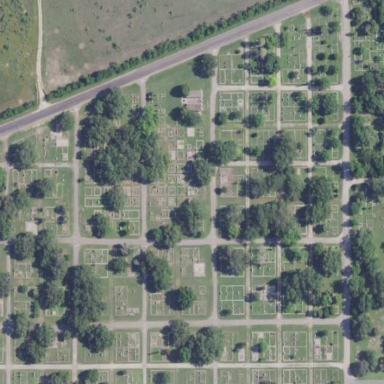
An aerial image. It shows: Cemetery.